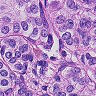
Metastatic tissue present: yes